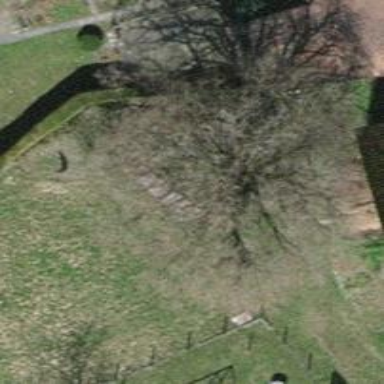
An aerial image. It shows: Urban tree adds touch of nature to the surroundings.